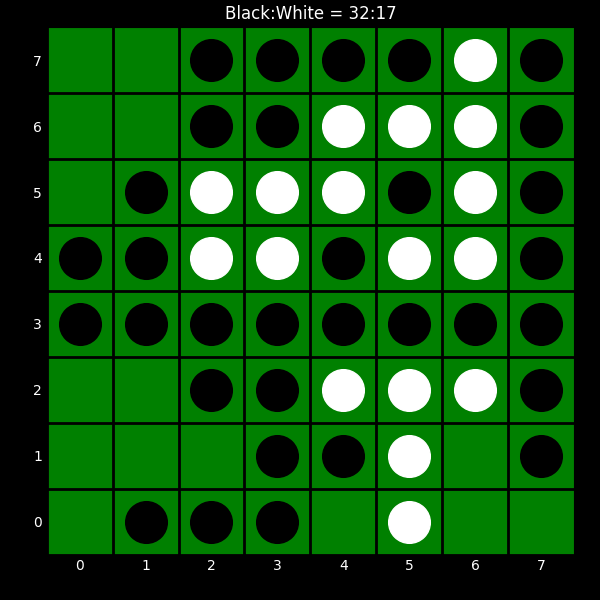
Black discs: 32
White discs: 17